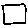
Label: square